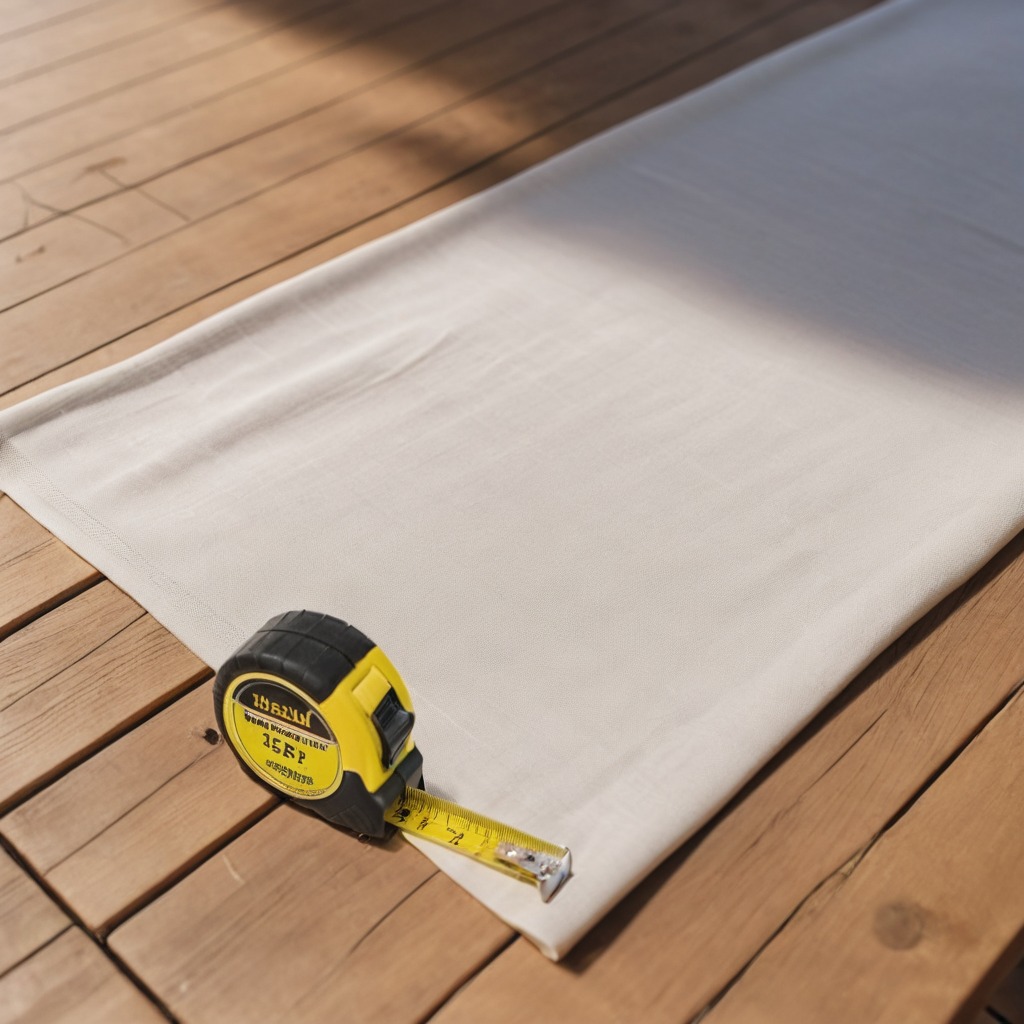
A measuring tape lies on the wooden table.